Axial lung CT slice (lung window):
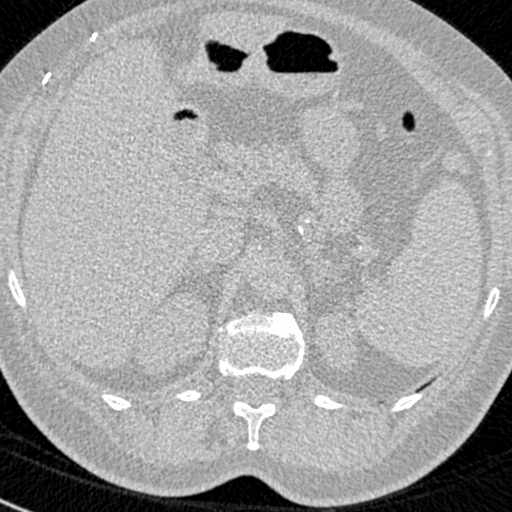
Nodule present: no